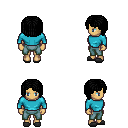
a pixel art fantasy rpg character, female body template, human, tanned skin, teal long-sleeve shirt, teal pants, black pageboy hairstyle, gray slippers, four views (front, back, left, right), 2x2 character sprite sheet, small pixel art, hard edges, no anti-aliasing